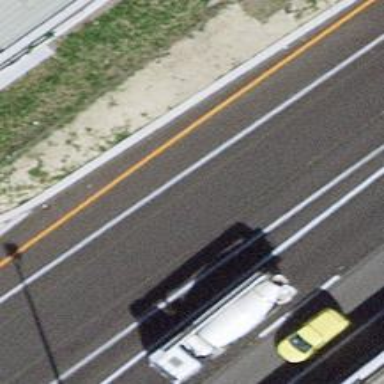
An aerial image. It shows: Asphalt motorway link.